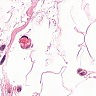
Metastatic tissue present: no